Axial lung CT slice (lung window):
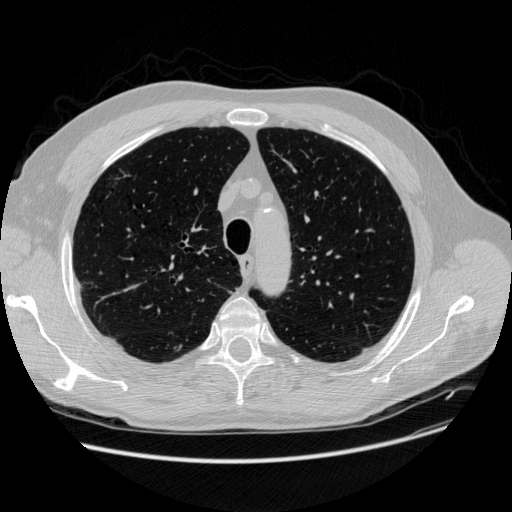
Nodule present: no